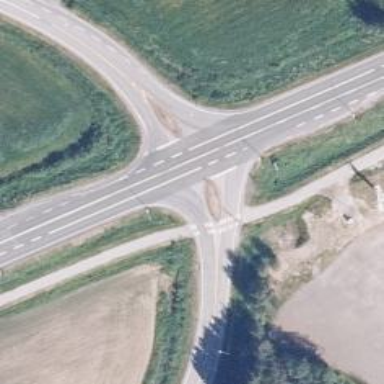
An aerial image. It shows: Trunk link highway.